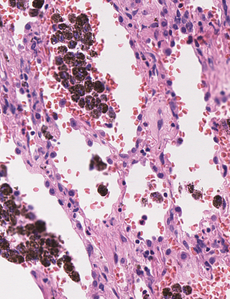
Tumor epithelial tissue: no
Tumor-associated stroma tissue: no
Normal tissue: yes